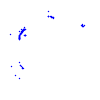
Particle: proton